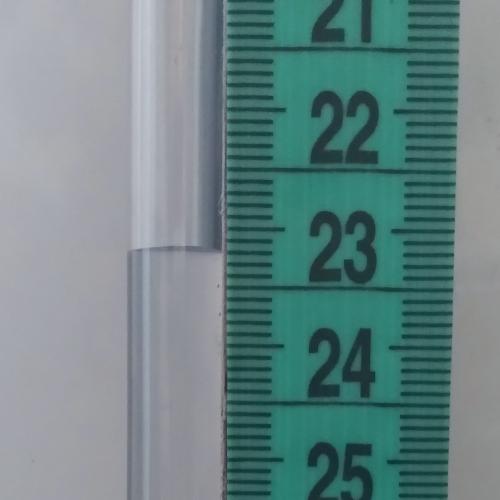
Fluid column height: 23.2 cm